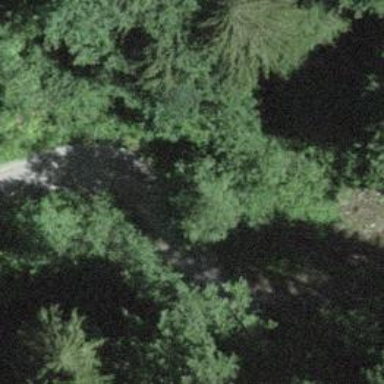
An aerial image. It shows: Service road with unpaved surface that goes over bridge.